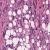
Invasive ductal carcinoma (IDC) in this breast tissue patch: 1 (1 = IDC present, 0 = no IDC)